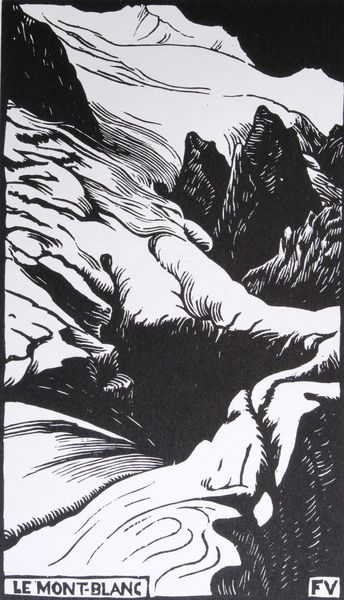
Titel: Der Mont Blanc
Künstler: Félix Vallotton
Standort: Zürich.
Institution: ETH Graphische Sammlung
Schlagwörter: berg, dunkel, felsen, schatten, weiß, wolken, fluss, landschaft, frankreich, grau, hell, licht, schwarz, skizze, zeichnung, eis, schnee, weg, spitze, stein, signatur, einsamkeit, kalt, natur, kontrast, tal, holzschnitt, schrift, vallotton, papier, valloton, moderne, abhang, steinig, anstieg, berge, fels, gebirge, gipfel, gletscher, hang, grafik, graphik, nebel, lawine, linien, massiv, schlucht, winter, französisch, frakreich, jugendstil, spitz, kurven, hell dunkel, tusche, alpen, bergspitze, lawinen, trostlos, linear, abgrund, druck, druckgraphik, felix valloton, linolschnitt, lithographie, schnitt, schwarz-weiss, schweiz, druckgrafik, monogramm, schraffur, aöpen, begr, betitelung, blanc, comic, doppeldeutig, felsspalte, felsspitze, francois, frankreichj, gebirgszug, gefälle, getscher, gewunden, grafisch, holzstich, jugenstil, landscaft, le mont blanc, loch, mant blanc, mont blanc, mont bland, radierung, schluchtw, schrafur, stich, titel, schawrz, bedrohlich, beschriftung, stift, kontraste, felse, chiaroscuro, gezeichnet, schroff, franzose, mont, scharf, spalte, strukturen, le, fv, gebirgde, glätscher, dunkelheit